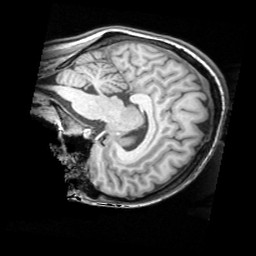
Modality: T1w
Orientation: sagittal
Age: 29
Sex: female
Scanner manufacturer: siemens
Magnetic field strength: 3 T
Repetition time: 1.62 s
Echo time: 0.003 s